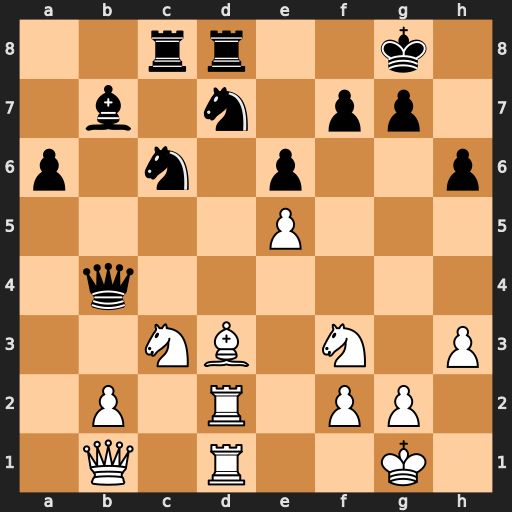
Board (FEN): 2rr2k1/1b1n1pp1/p1n1p2p/4P3/1q6/2NB1N1P/1P1R1PP1/1Q1R2K1
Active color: w
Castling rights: -
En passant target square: -
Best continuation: Bh7+ Kf8 Rxd7 Rxd7 Rxd7